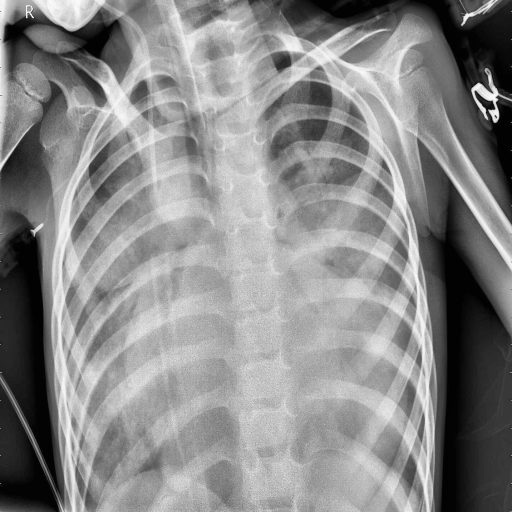
Finding: PNEUMONIA